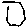
Label: hexagon